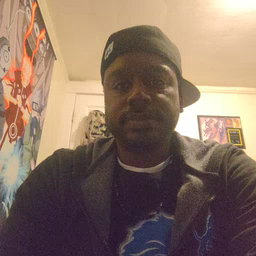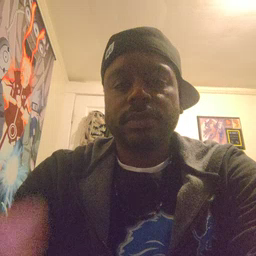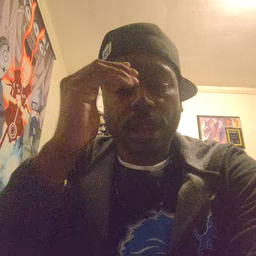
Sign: sleepy